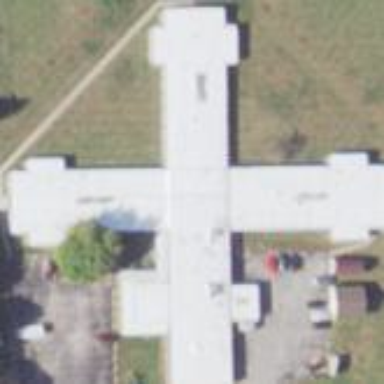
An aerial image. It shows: Building that serves as nursing home.